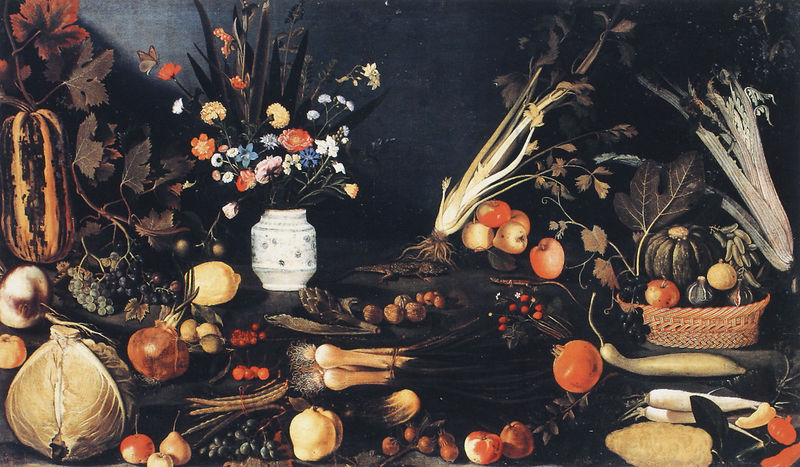
Titel: Blumen, Früchte, Gemüse
Künstler: Meister des Stillebens von Hartford
Institution: Rom, Galleria Borghese
Schlagwörter: blumen, obst, gemüse, kohl, kürbis, stilleben, trauben, vase, korb, zwiebel, zitrone, nüsse